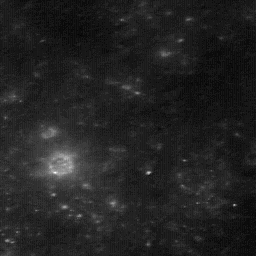
Host type: background_regolith
Lunar coordinates: latitude nan, longitude nan